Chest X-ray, PA view. Patient: 54 years old, sex F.
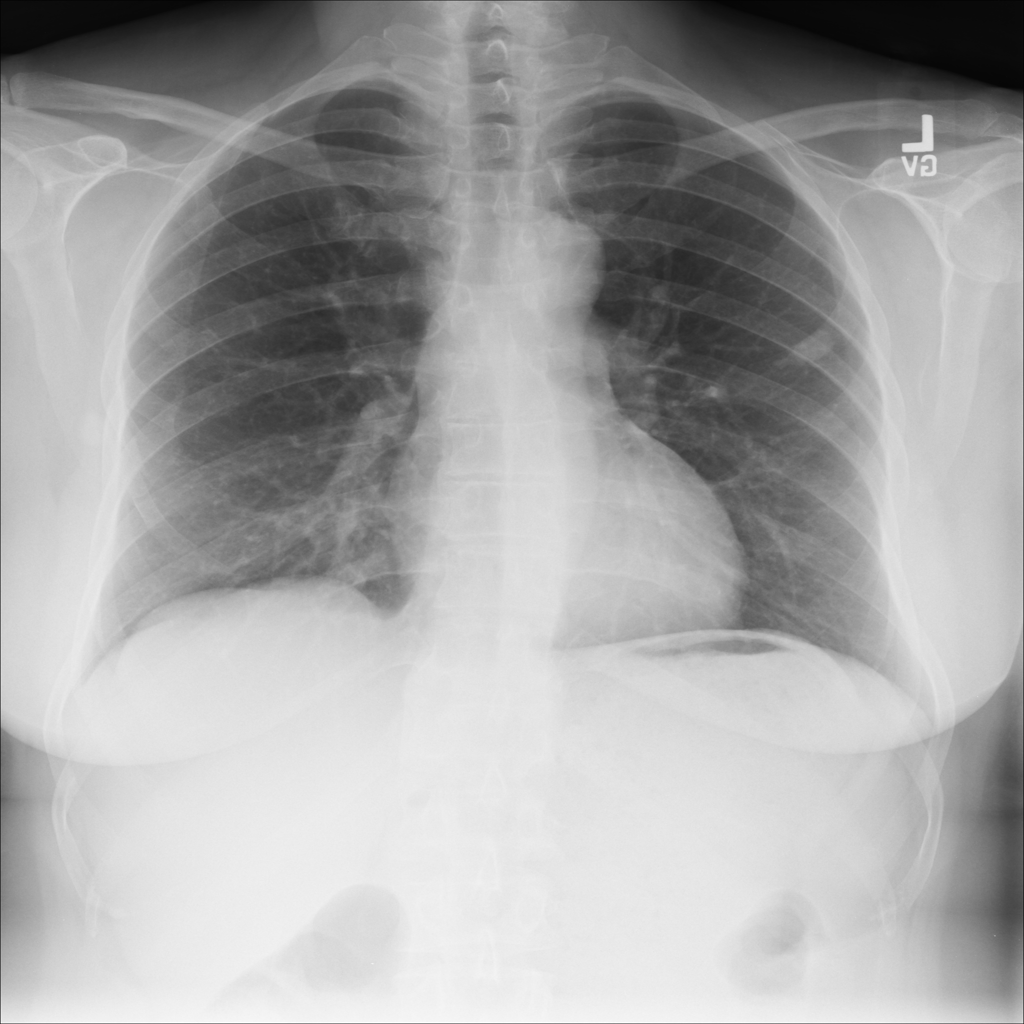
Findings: Nodule